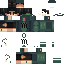
A female human skin with dark skin, wearing brown long hair dressed in a green armor chest and black pants, featuring a closed mouth.